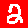
Digit: 2